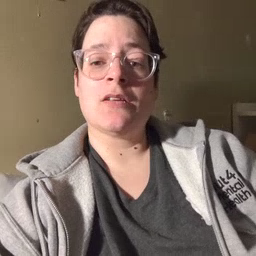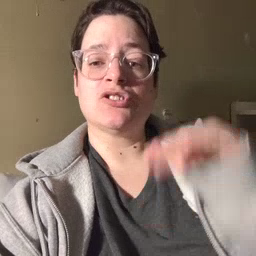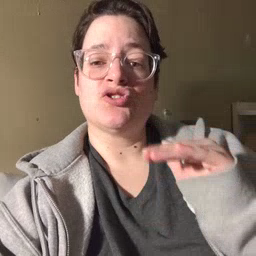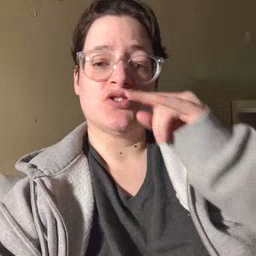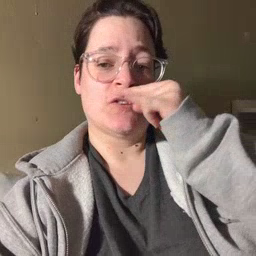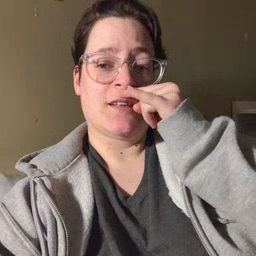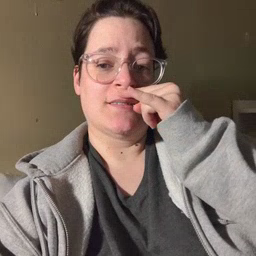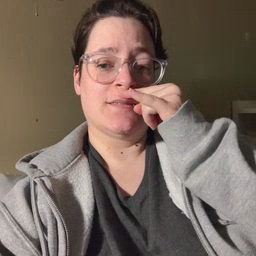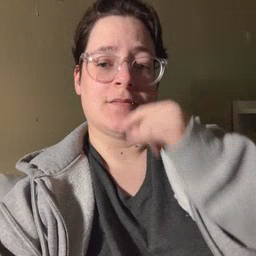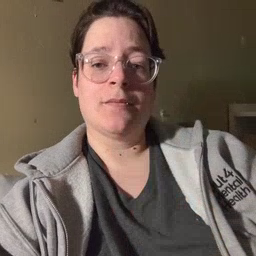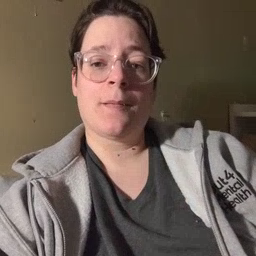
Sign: child